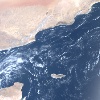
Label: water